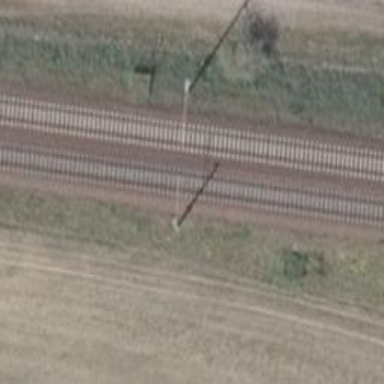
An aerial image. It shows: Railway track with contact lines for electrification.